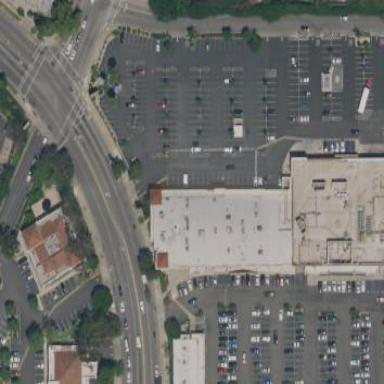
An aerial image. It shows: Retail building.